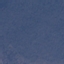
Label: Forest